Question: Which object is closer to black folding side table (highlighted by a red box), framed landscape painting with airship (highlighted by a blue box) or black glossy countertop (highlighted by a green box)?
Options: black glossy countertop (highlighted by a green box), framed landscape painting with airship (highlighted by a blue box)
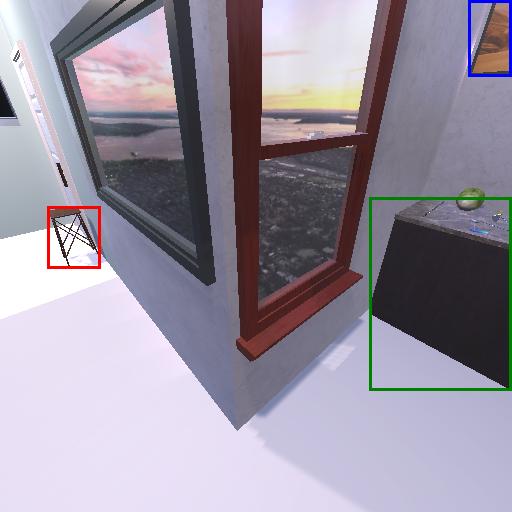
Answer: black glossy countertop (highlighted by a green box)